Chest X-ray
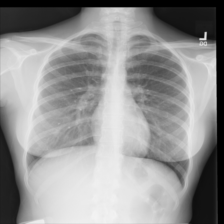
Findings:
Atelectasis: negative
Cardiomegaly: negative
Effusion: negative
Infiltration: negative
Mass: negative
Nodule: negative
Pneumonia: negative
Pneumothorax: negative
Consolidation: negative
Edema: negative
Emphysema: negative
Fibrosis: negative
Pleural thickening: negative
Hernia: negative